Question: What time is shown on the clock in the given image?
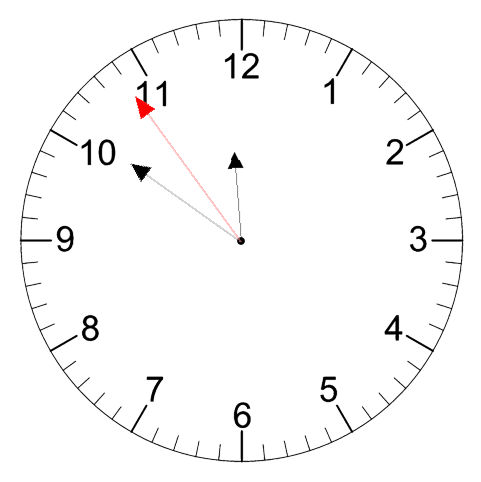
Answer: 11:50:54